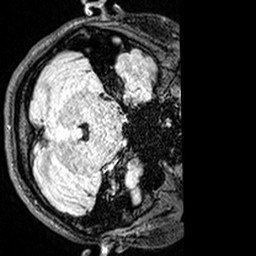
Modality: FLAIR
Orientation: axial
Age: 20
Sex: female
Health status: healthy
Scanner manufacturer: siemens
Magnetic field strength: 3 T
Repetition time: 5 s
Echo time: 0.388 s